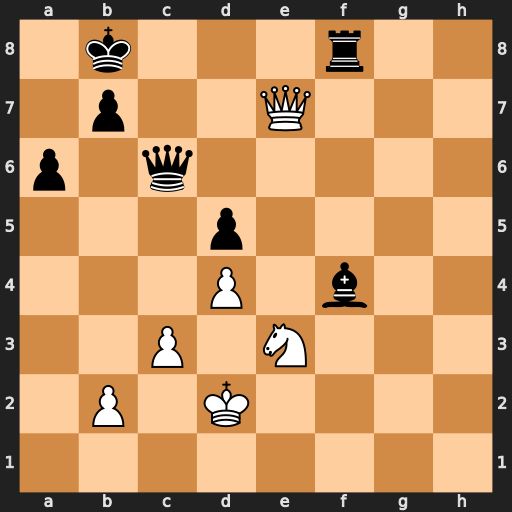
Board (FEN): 1k3r2/1p2Q3/p1q5/3p4/3P1b2/2P1N3/1P1K4/8
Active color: w
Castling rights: -
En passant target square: -
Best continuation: Qxf8+ Ka7 Qxf4